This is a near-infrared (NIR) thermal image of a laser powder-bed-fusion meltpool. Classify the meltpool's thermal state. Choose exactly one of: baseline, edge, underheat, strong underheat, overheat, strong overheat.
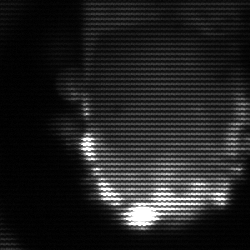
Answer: baseline